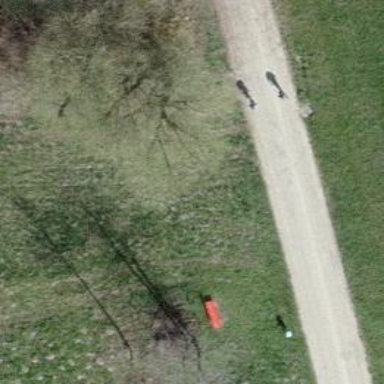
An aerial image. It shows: Bench.